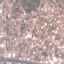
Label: Residential